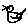
Label: bird